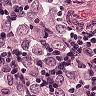
Metastatic tissue present: yes